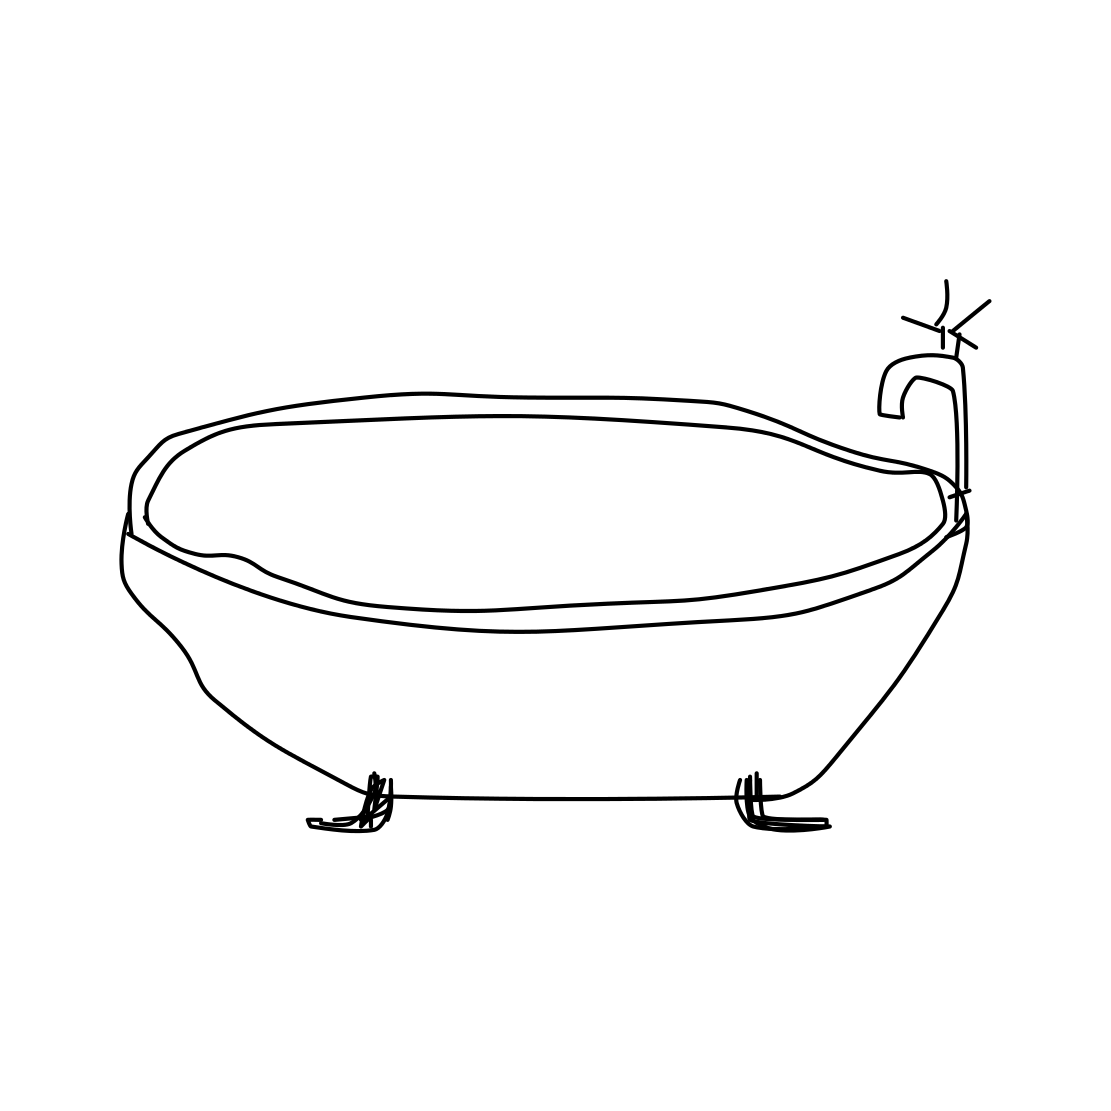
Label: bathtub